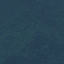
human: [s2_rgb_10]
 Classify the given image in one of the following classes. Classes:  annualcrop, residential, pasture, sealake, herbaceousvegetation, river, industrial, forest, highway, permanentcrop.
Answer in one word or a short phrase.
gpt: Forest